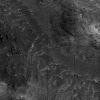
Atmospheric dust classification: not_dusty